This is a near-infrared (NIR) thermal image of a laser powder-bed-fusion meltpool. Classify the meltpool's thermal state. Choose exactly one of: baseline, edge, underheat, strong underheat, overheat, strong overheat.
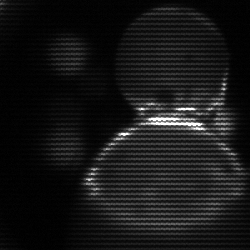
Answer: edge